【题型】填空题　【知识点】解析几何　【难度】medium
如图，在长方形 \(ABCD\) 中，\(AB=4\)，\(BC=2\)，以 \(AB\) 为直径在长方形内作半圆 \(E\)，以 \(BC\) 为直径在长方形外作半圆 \(F\)，\(M\)，\(N\) 分别是半圆 \(E\) 和半圆 \(F\) 上的动点，则 \(\overrightarrow{EM} \cdot \overrightarrow{EN}\) 的最大值为 \underline{\quad\quad\quad\quad}。

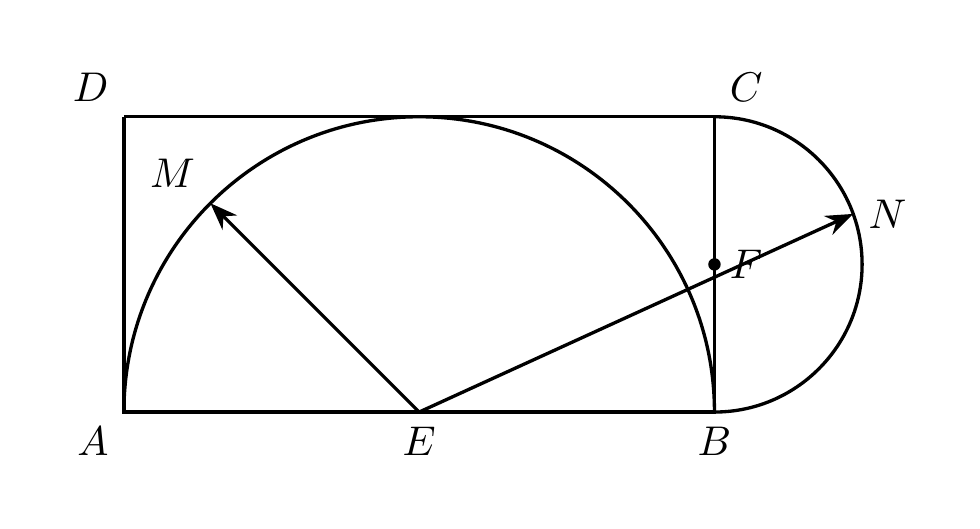
【解答】
\noindent
\textbf{【答案】}$2(\sqrt{5}+1)$
\noindent
\textbf{【分析】}首先根据向量坐标求出数量积的表达式，然后利用辅助角公式将其化简为只含有一个三角函数的形式，最后根据三角函数的性质以及给定的角的范围求出最大值。
\noindent
\textbf{【详解】}如图，建立平面直角坐标系，设$M(2\cos\alpha,2\sin\alpha),0 \le \alpha \le \pi,N(2+\cos\beta,1+\sin\beta),|\beta| \le \frac{\pi}{2}$，

则
\[
\begin{aligned}
\overrightarrow{EM} \cdot \overrightarrow{EN} &= (2\cos\alpha,2\sin\alpha) \cdot (2+\cos\beta,1+\sin\beta) \\
&= 4\cos\alpha + 2\sin\alpha + 2\cos\alpha\cos\beta + 2\sin\alpha\sin\beta \\
&= 2\sqrt{5}\sin(\alpha+\theta) + 2\cos(\alpha-\beta),
\end{aligned}
\]
其中$\cos\theta = \frac{\sqrt{5}}{5}$，$\sin\theta = \frac{2\sqrt{5}}{5}$。因为$0 \le \alpha \le \pi,|\beta| \le \frac{\pi}{2}$，所以当$\alpha = \beta = \frac{\pi}{2}-\theta$时，$\overrightarrow{EM} \cdot \overrightarrow{EN}$取得最大值，最大值为$2(\sqrt{5}+1)$。
故答案为：$2(\sqrt{5}+1)$。
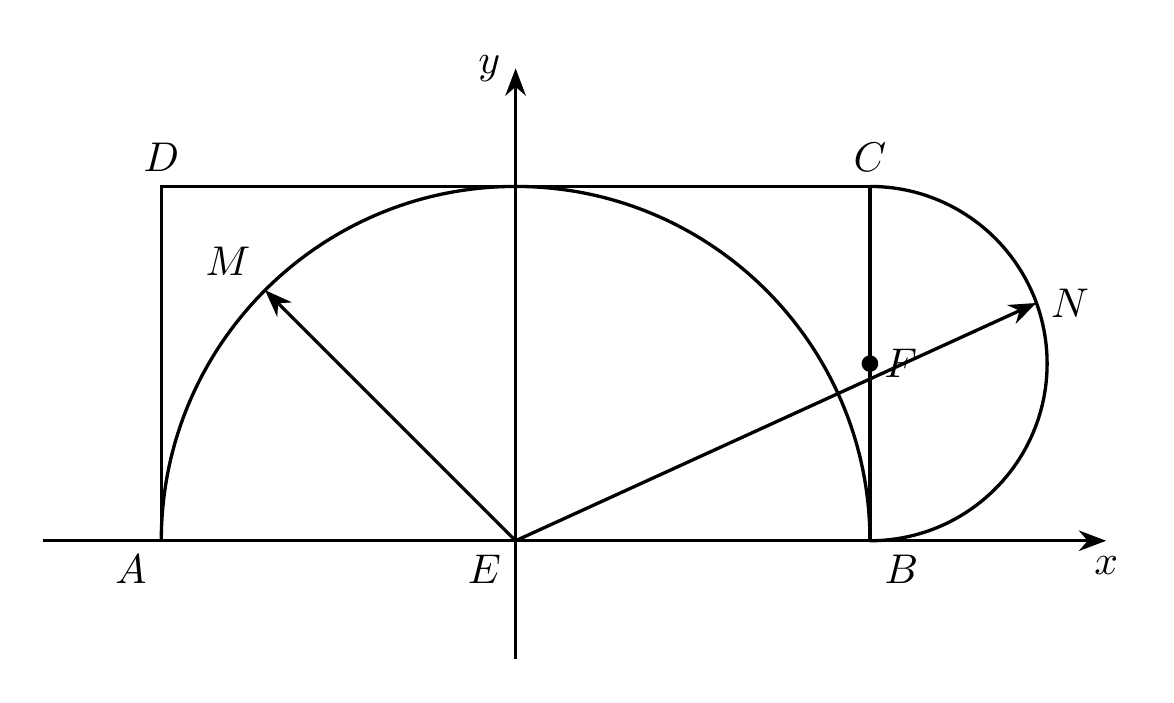